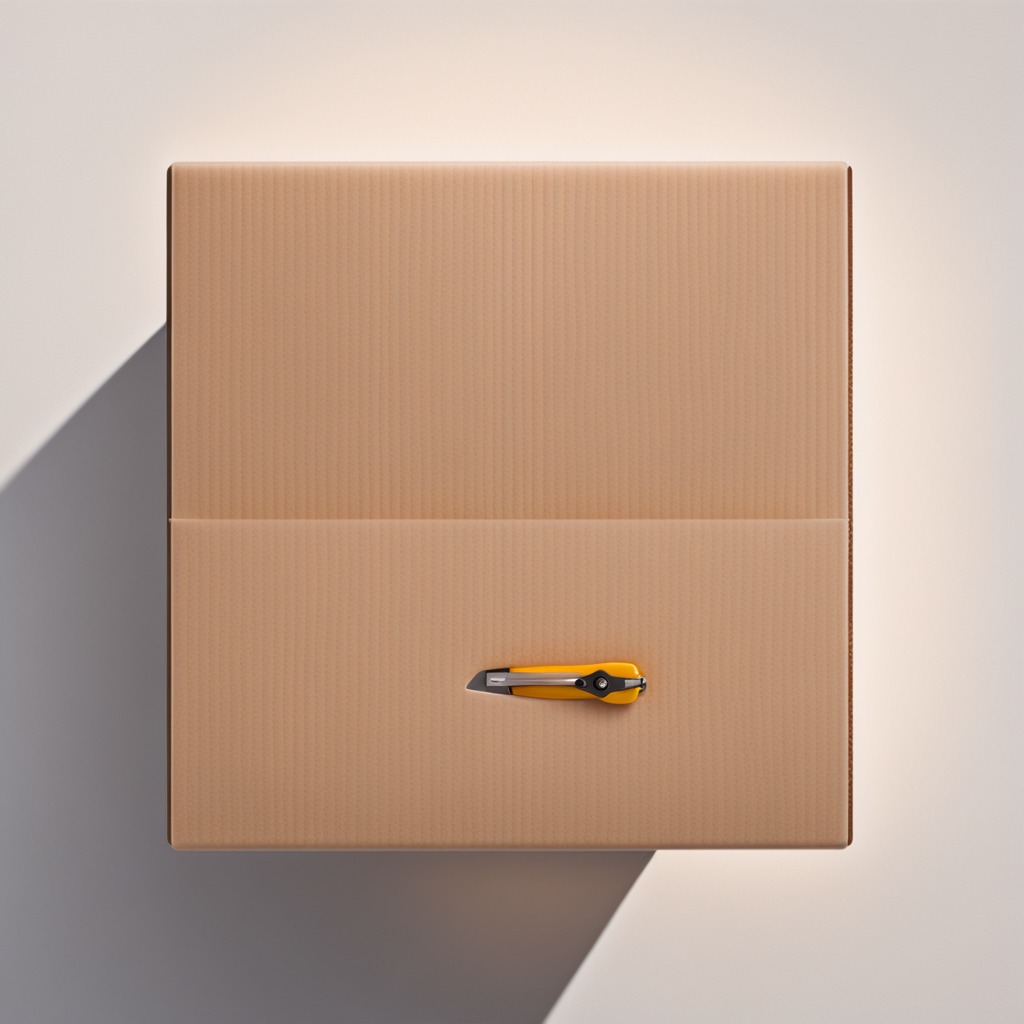
A utility knife lying on the cardboard box surface in an outdoor workshop during daytime bright natural light soft shadows slightly creased but